Question: I'm completely new to MongoDB - I've installed all the programs and set it up so that I run mongod.exe and then mongo.exe. I created a new database called 'test' and inserted some data. However, I can't see any files being created in the /data/db directory. The data is definitely being stored somewhere, and when I closed down all the cmd boxes and started the processes again, the data I initially pushed onto the DB is still there.
I tried running the command 'db.adminCommand("getCmdLineOpts")' which apparently should show my DB Path, but it doesn't:

Can anyone offer some insight on this? Thanks :)
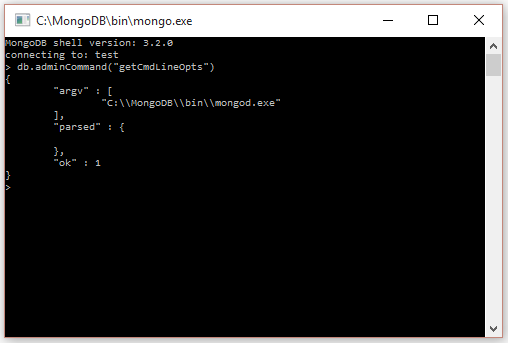
Answer: For using mongod.exe without parameters default is 'C:\data\db'. Check start up parameters if you run server as service.